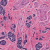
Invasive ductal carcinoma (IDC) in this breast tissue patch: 1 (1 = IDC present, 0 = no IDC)